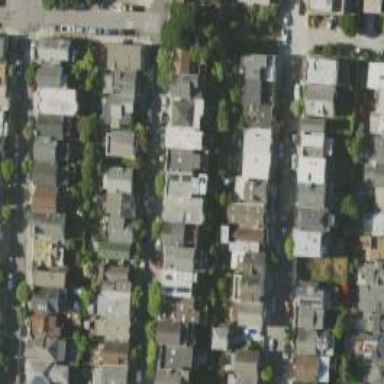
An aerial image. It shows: Neighborhood.